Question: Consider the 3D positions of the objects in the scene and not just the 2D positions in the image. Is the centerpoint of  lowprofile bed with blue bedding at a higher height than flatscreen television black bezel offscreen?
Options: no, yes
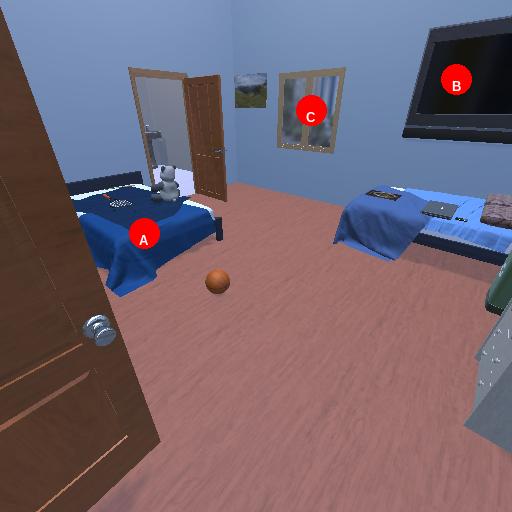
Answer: no